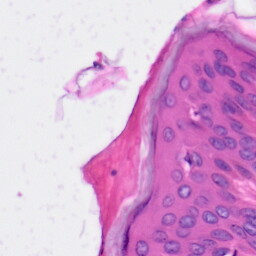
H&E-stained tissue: Skin